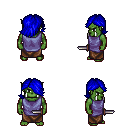
a pixel art fantasy rpg character, male body template, orc, green skin, chain tabard jacket, robe skirt, blue swoop hairstyle, dagger, four views (front, back, left, right), 2x2 character sprite sheet, small pixel art, hard edges, no anti-aliasing